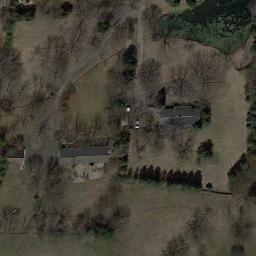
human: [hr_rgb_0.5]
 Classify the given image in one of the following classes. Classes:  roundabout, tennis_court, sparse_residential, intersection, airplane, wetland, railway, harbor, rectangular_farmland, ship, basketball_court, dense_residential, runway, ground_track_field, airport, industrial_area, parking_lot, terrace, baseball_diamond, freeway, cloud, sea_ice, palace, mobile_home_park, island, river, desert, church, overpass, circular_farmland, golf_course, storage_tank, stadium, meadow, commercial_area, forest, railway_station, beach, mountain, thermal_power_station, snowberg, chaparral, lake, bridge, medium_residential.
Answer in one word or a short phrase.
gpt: sparse_residential